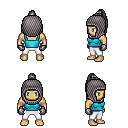
a pixel art fantasy rpg character, male body template, human, tanned skin, teal pirate shirt, white pants, white long topknot hairstyle, chain hood, metal gloves, four views (front, back, left, right), 2x2 character sprite sheet, small pixel art, hard edges, no anti-aliasing